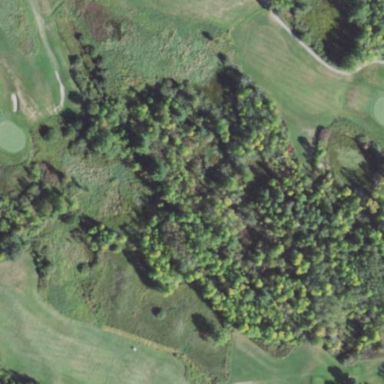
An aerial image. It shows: Water hazard on golf course.